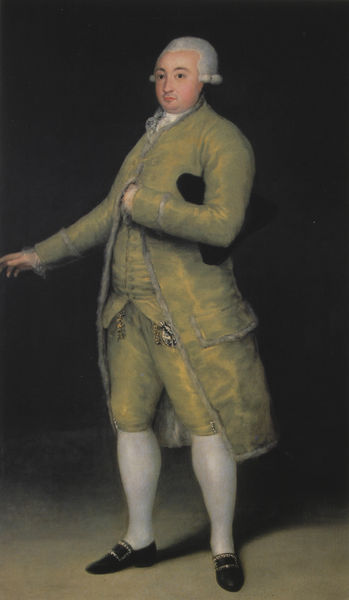
Titel: Francisco de Cabarrús
Künstler: Francisco José Goya Lucientes
Standort: Madrid
Institution: Banco de Espana
Schlagwörter: dunkel, gemälde, hand, mann, schatten, weiß, gelb, grün, ocker, braun, finger, frankreich, frisur, geste, grau, hintergrund, hut, mund, nase, ohr, profil, schwarz, stirn, blick, rot, rock, alt, anzug, hemd, hose, jacke, mütze, arm, arme, augen, barock, gesicht, kleidung, kragen, mensch, pelz, spitze, stehen, bildnis, halskrause, hände, portrait, porträt, öl, boden, figur, gewand, gold, haare, kostüm, mantel, pose, reich, stehend, adel, saum, augenbrauen, borte, lippen, locke, locken, puder, renaissance, rokoko, rosa, seide, rund, beine, perücke, spanien, haltung, schuhe, farbe, könig, frack, dick, zopf, goya, socken, strumpf, waden, knöpfe, gehrock, weste, schnalle, strümpfe, steht, stand, napoleon, adeliger, dreispitz, gestik, tasche, ganzkörper, fürst, ganzfigur, halbprofil, weiße, wohlhabend, strumpfhose, wams, manteltasche, lock, kniebundhose, kniestrümpfe, adliger, ganzkörperporträt, kniebundhosen, schlüssel, aufklärung, schnallenschuhe, lackschuhe, bänder, kniebund, schnallen, franzose, perrücke, schnabelschuhe, jabot, gepudert, kniehose, iss, napoleonische geste, kurze hosen, pelzbesatz, kniehosen, dreizack, spangen, dreieckshut, säume, aufgerollt, perúcke, schuhschnellen, ule, weiße perücke, eingeklemmt, sich bewegend, strümpf